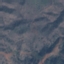
Label: HerbaceousVegetation